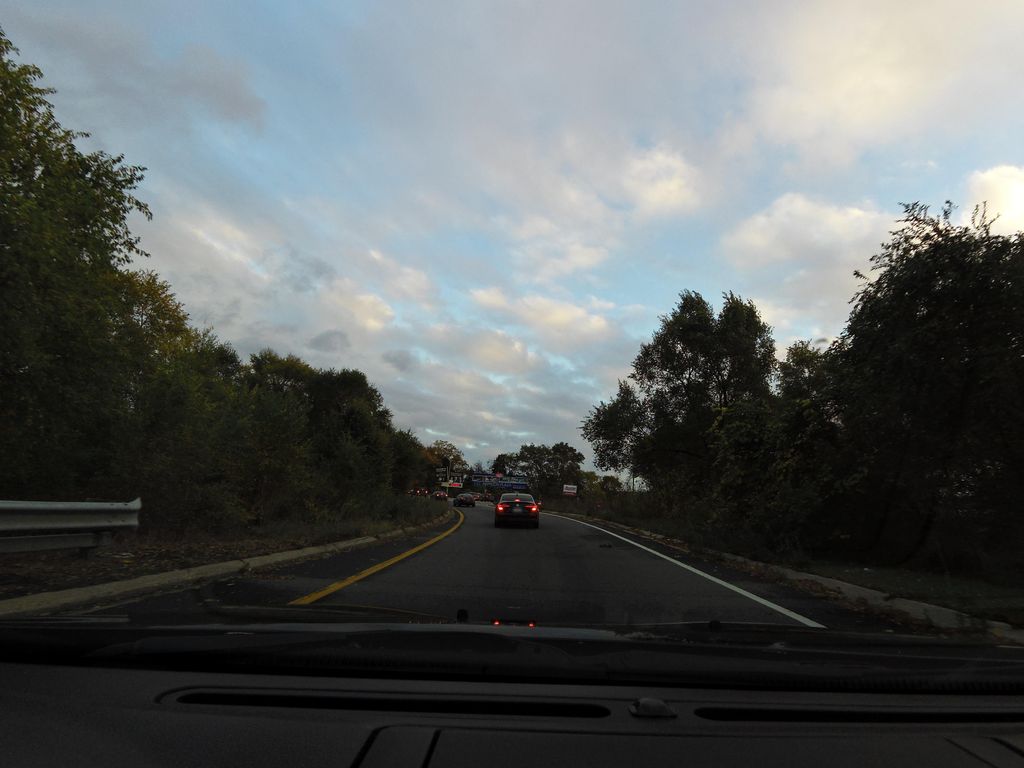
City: hamilton